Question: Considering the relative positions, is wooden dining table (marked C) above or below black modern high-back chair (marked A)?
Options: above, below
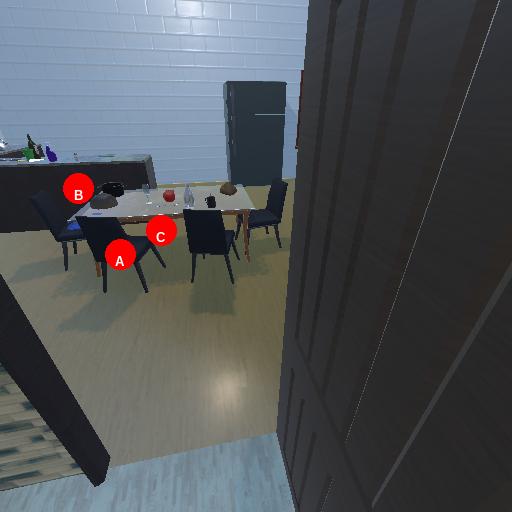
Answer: above